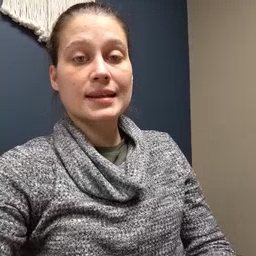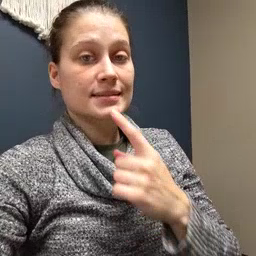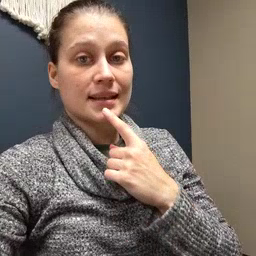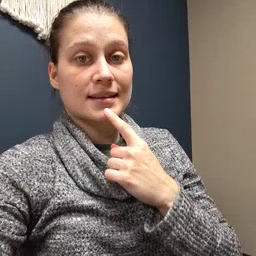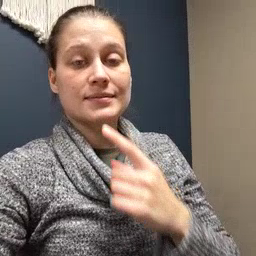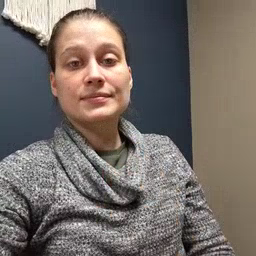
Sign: say